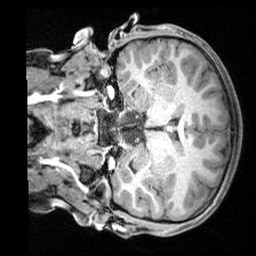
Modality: T1w
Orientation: coronal
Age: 9
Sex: female
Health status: ill
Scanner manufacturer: siemens
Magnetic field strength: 3 T
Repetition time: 1.6 s
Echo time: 0.00179 s